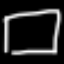
Label: square